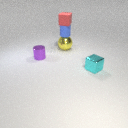
large yellow metal sphere behind small purple metal cylinder